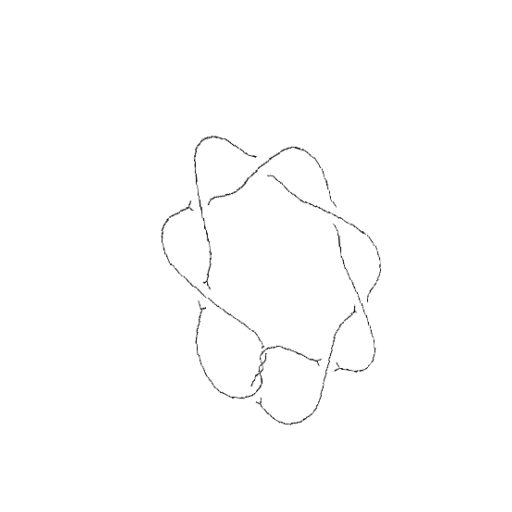
Crossing number: 10